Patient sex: F
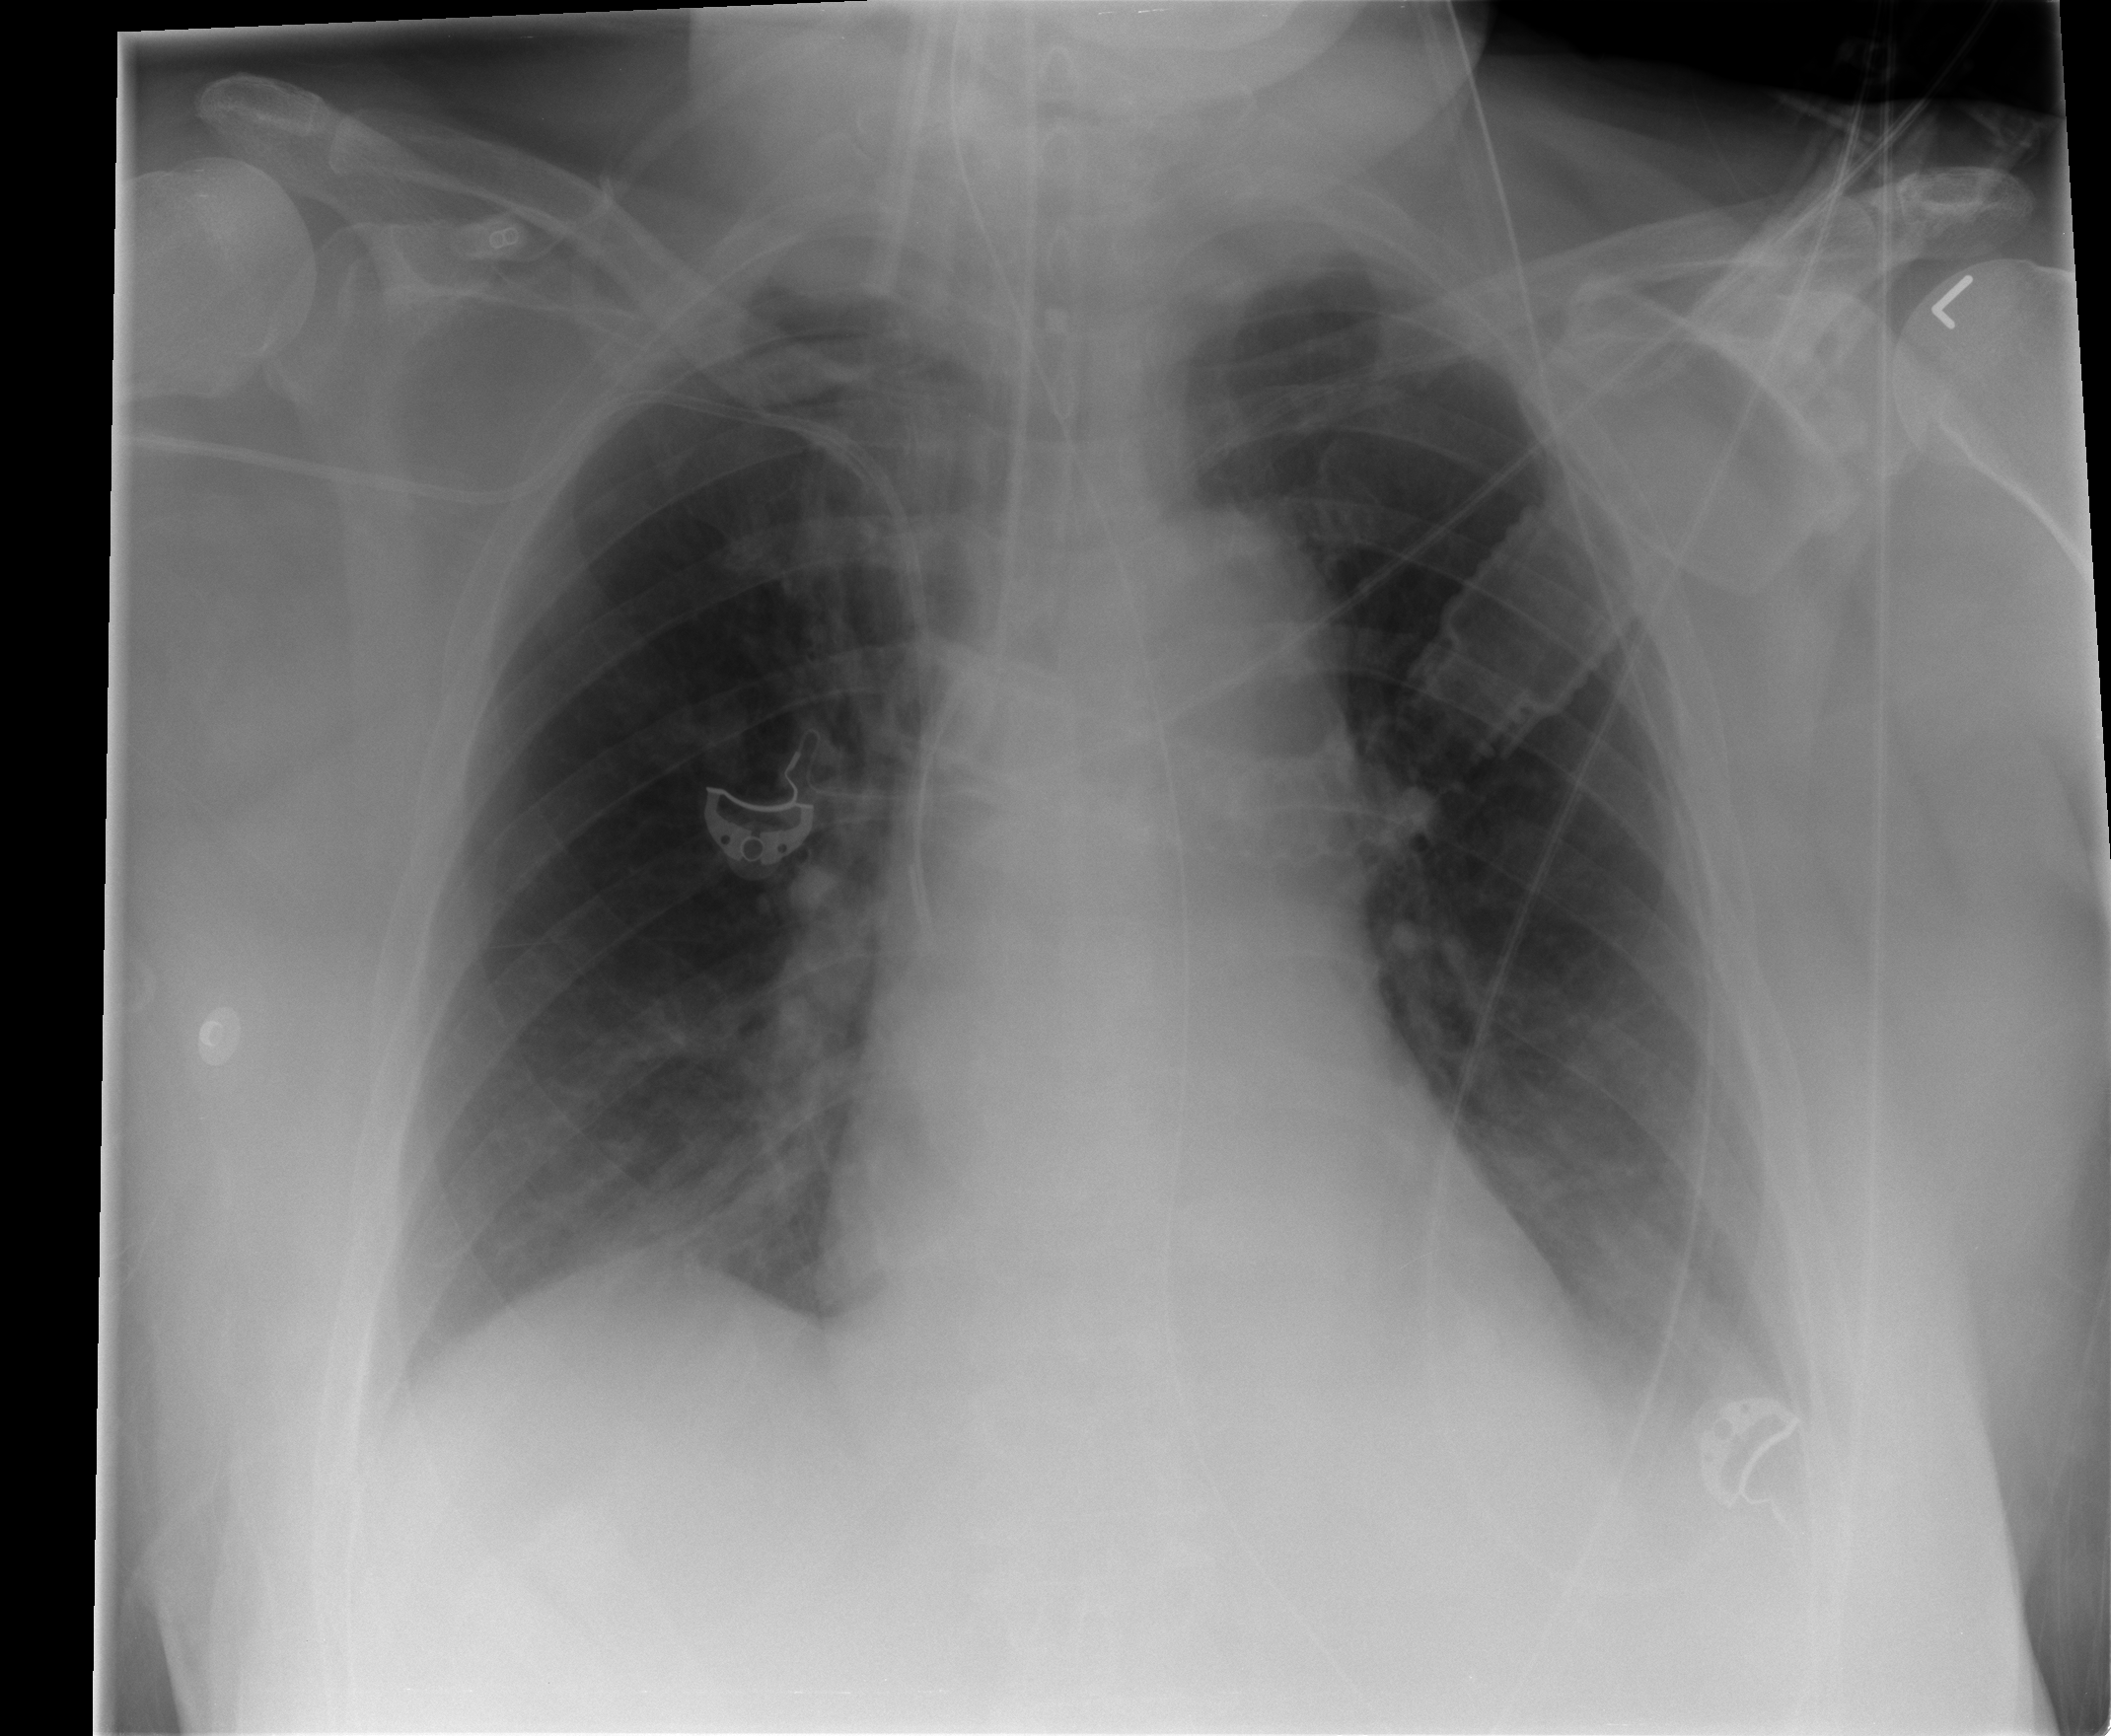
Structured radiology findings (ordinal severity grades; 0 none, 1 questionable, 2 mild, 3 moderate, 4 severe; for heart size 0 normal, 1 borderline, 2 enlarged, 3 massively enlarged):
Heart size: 2
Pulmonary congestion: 0
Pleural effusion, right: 0
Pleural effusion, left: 2
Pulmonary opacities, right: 0
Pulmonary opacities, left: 0
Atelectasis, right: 0
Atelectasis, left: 2